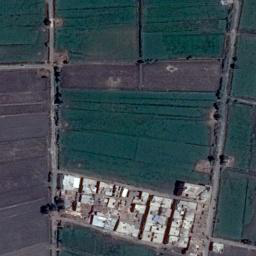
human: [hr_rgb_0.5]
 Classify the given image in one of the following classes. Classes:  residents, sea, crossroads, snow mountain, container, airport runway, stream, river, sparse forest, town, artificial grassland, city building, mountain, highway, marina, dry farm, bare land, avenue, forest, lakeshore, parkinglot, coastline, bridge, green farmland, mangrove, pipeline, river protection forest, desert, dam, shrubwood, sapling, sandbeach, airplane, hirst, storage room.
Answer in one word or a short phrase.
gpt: green farmland